Field crop: tomato
Growth stage: 1
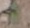
Species: solanum